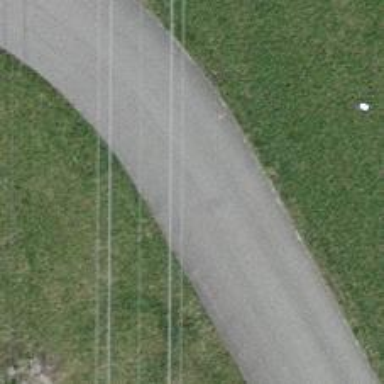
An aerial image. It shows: Unclassified road.